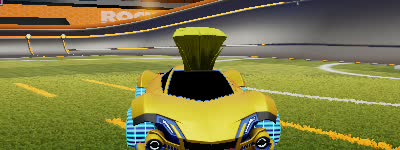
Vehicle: werewolf